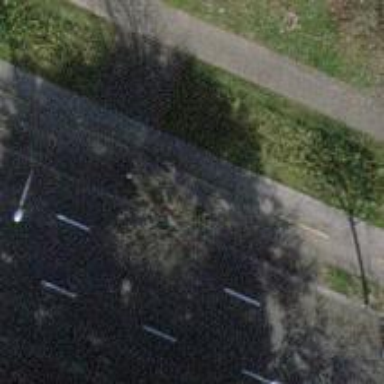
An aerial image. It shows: Avenue of trees.